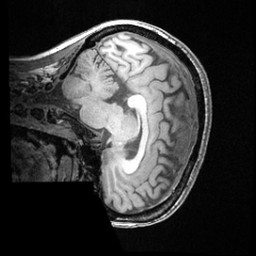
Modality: T1w
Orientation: sagittal
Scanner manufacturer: ge
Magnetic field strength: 3 T
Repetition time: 0.008572 s
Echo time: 0.003384 s